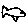
Label: fish